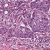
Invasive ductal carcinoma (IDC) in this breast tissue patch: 1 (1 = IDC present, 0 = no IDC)